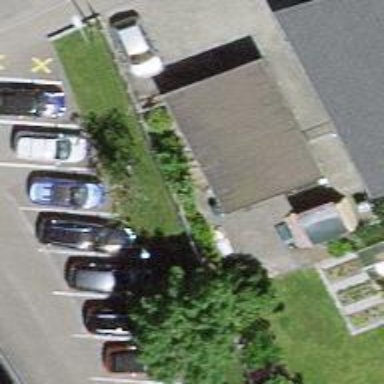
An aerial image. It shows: View of roof of building.